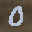
Label: 0